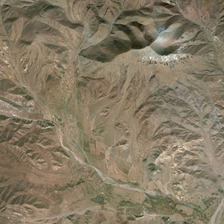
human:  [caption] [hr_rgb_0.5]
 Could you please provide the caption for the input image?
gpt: it is a piece of khaki mountains .

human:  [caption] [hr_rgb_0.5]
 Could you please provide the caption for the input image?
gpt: it is a piece of khaki mountains .

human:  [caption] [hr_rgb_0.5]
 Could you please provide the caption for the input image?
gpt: it is a piece of khaki mountains .

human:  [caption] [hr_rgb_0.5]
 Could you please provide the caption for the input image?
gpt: it is a piece of khaki mountains .

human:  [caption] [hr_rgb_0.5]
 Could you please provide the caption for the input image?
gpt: it is a piece of khaki mountains .